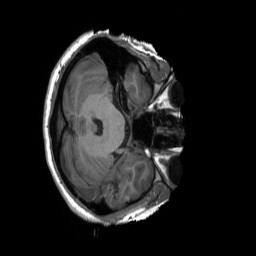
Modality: T1w
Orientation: axial
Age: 24
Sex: female
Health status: healthy
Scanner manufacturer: siemens
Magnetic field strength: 3 T
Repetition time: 2.3 s
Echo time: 0.00229 s